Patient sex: M
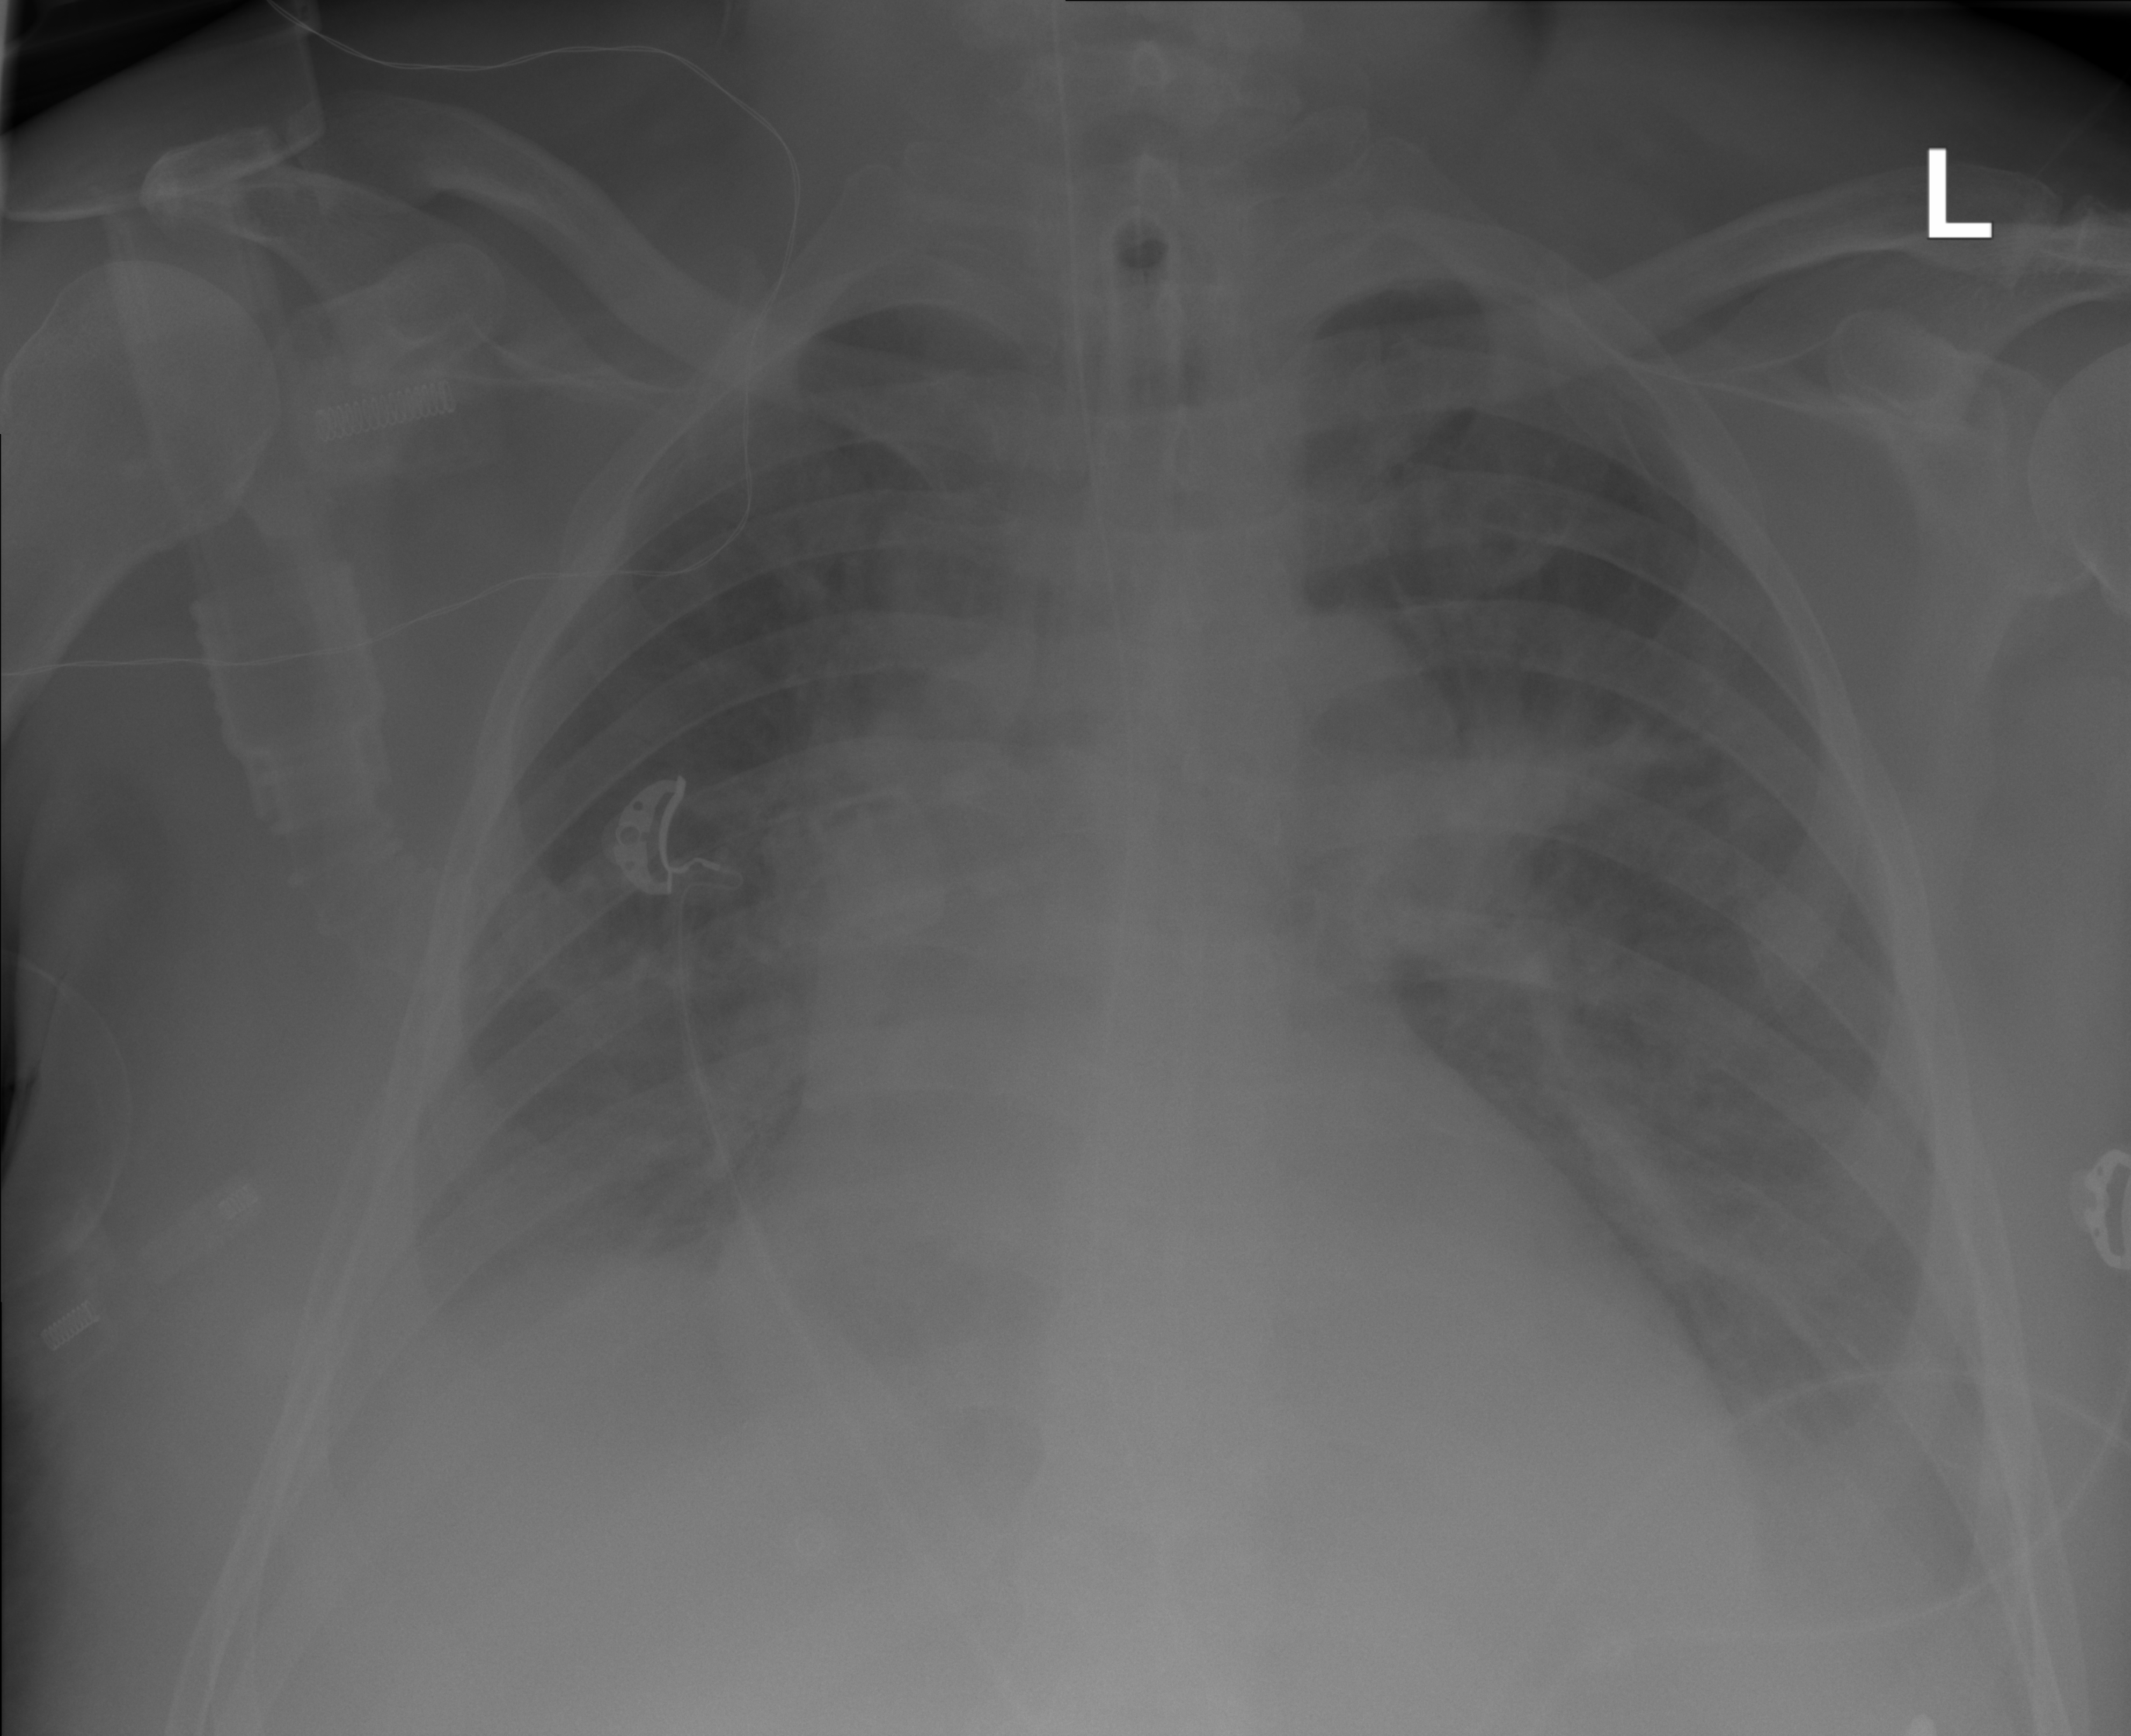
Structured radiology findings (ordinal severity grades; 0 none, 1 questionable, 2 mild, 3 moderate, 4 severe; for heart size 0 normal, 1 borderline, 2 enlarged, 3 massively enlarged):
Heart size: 0
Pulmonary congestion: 3
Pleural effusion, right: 2
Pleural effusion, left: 2
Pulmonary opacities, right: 2
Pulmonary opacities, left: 2
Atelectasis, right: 2
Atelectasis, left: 2